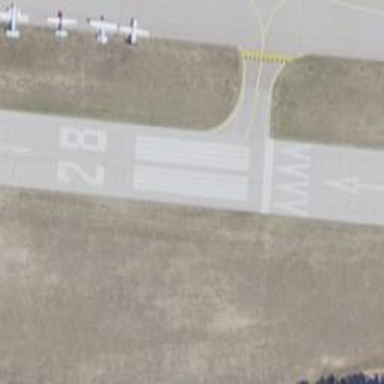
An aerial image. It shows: Image of taxiway at airport.